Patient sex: M
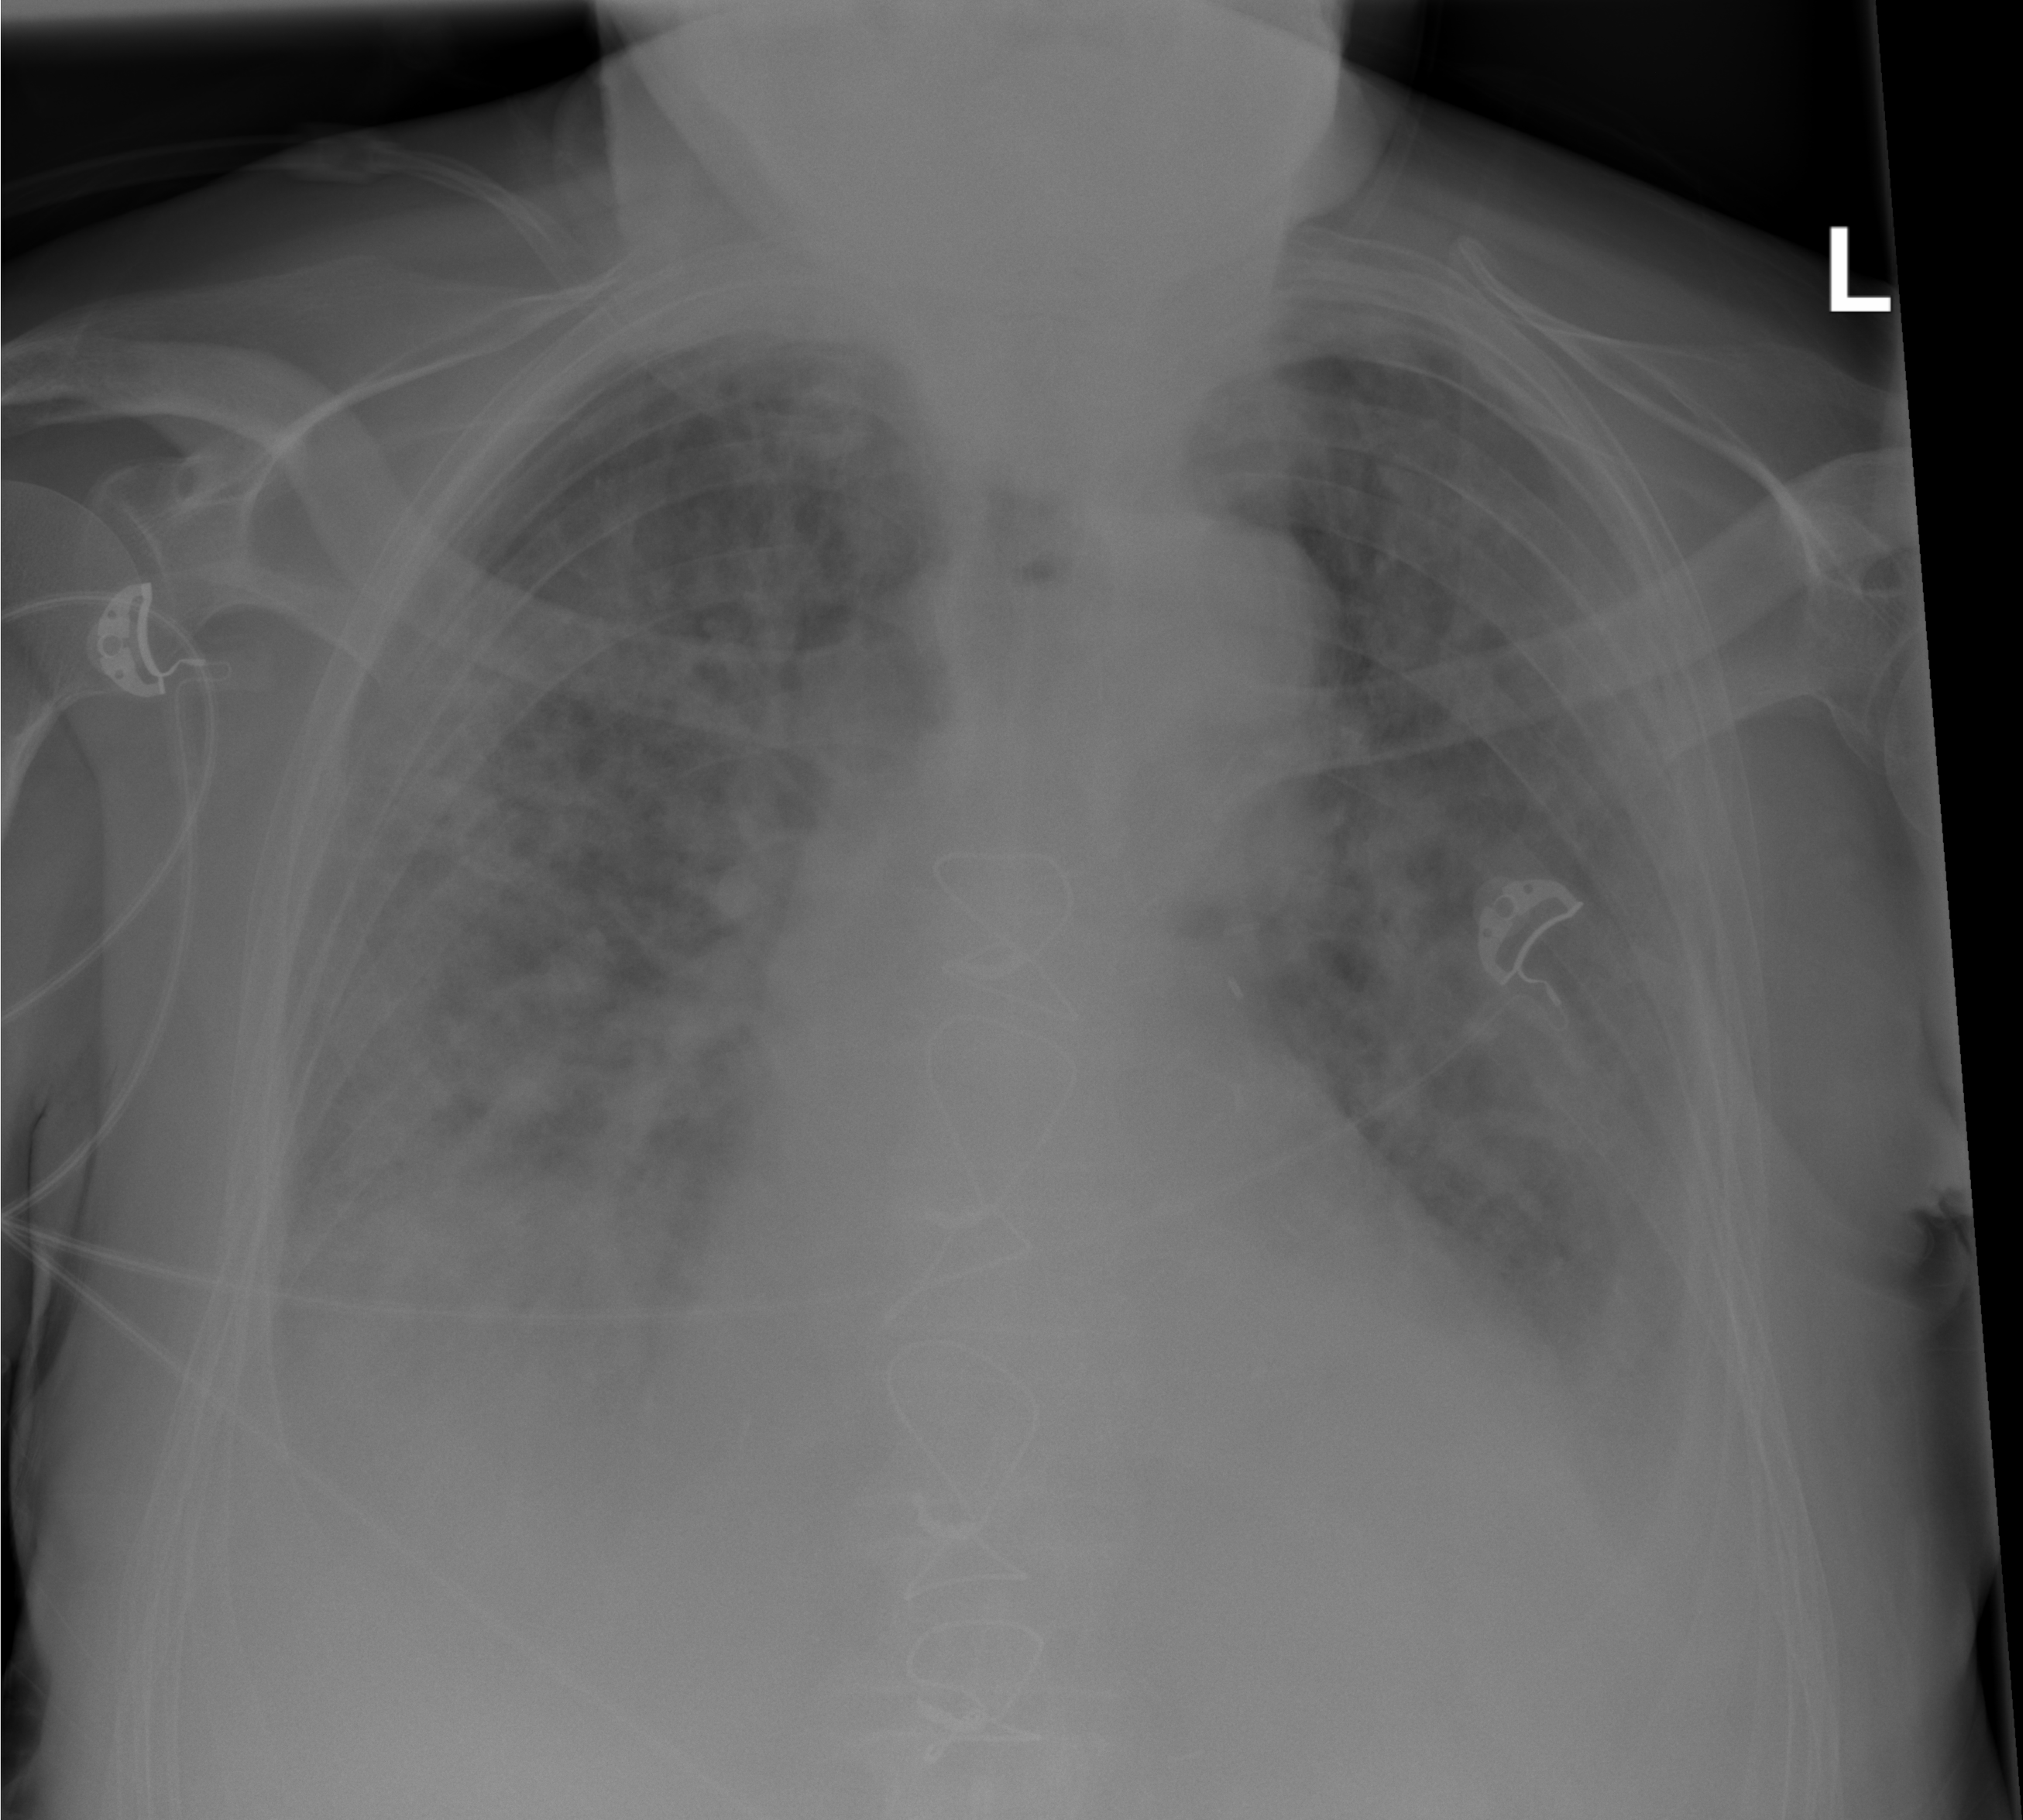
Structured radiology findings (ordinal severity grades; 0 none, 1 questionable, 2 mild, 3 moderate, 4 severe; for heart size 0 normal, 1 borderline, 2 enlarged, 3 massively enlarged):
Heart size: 2
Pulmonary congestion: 2
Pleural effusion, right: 2
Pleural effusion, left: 2
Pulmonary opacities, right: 3
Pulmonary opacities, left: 3
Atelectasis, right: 2
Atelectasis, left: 2